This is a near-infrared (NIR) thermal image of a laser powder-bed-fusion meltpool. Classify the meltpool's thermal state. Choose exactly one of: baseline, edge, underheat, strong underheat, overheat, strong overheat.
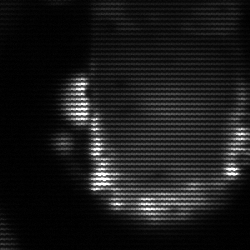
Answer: baseline